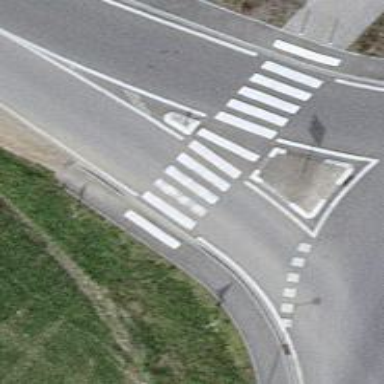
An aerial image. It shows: Uncontrolled zebra crossing with central island.